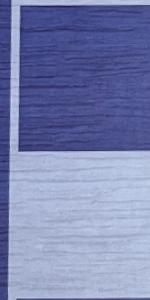
Label: Empty